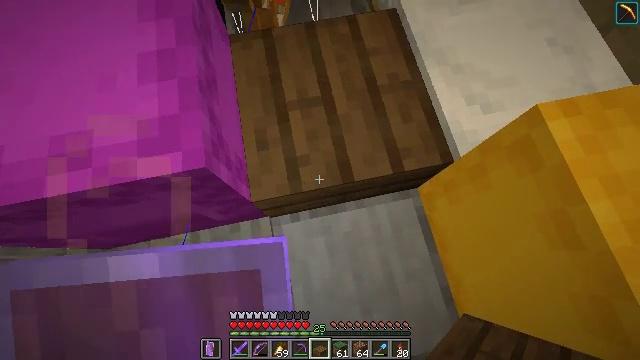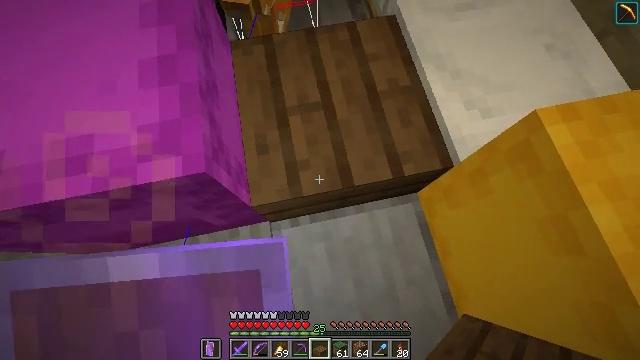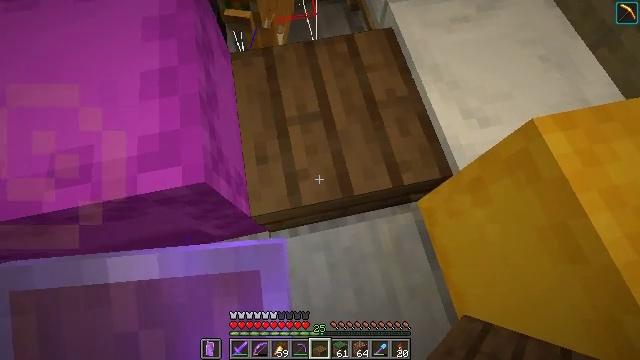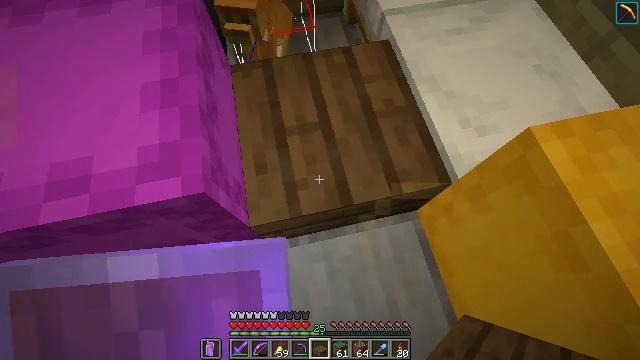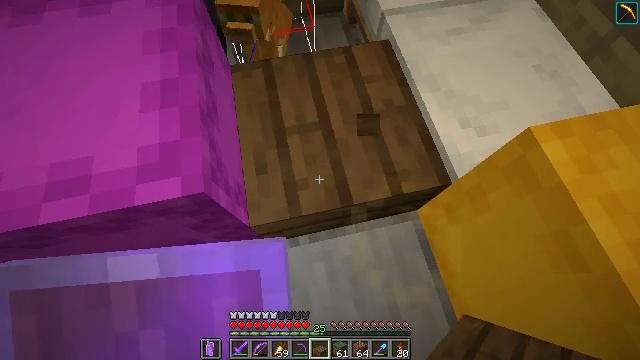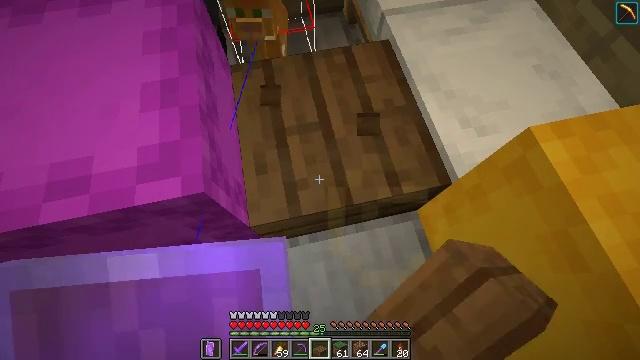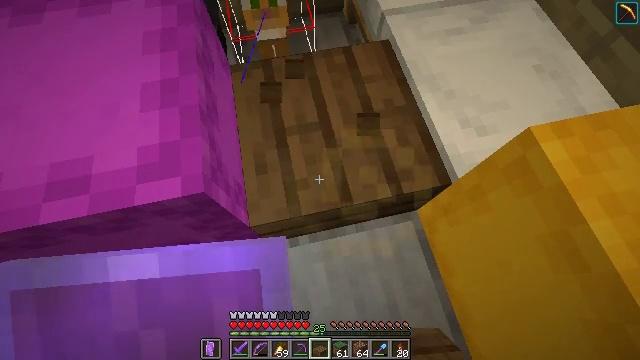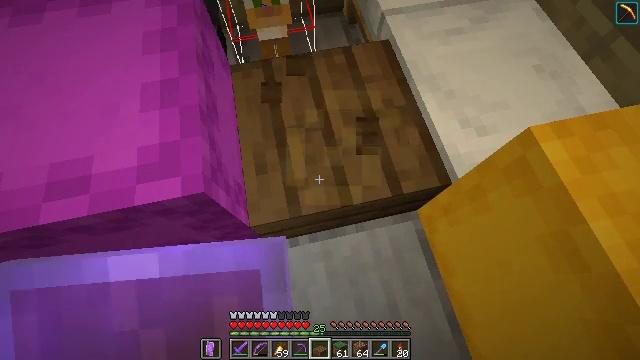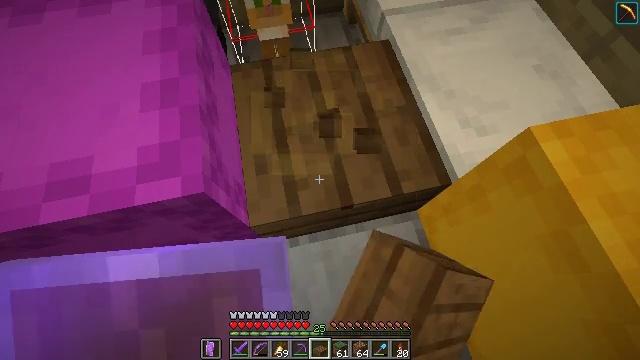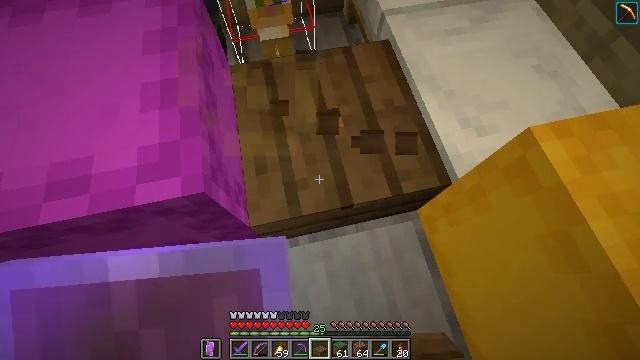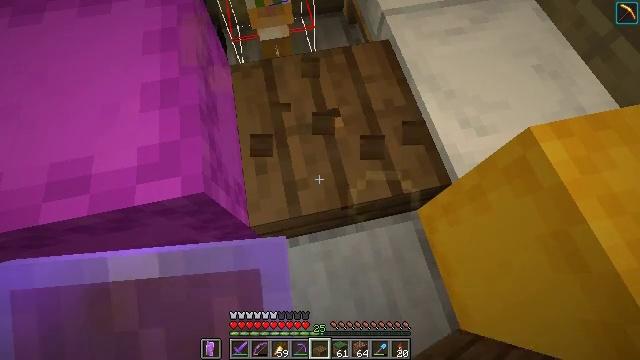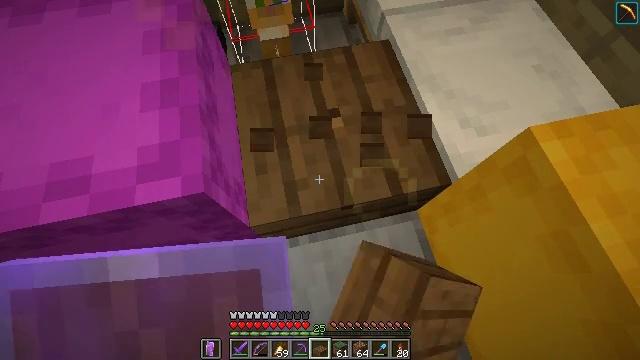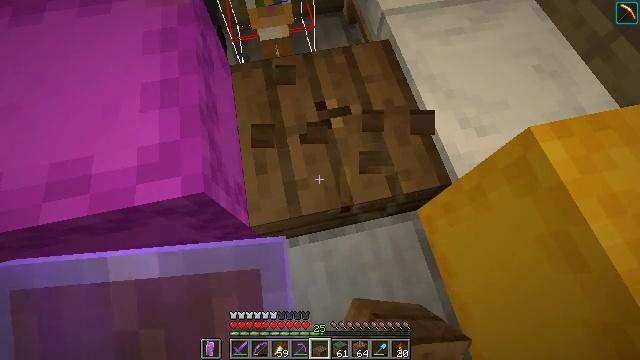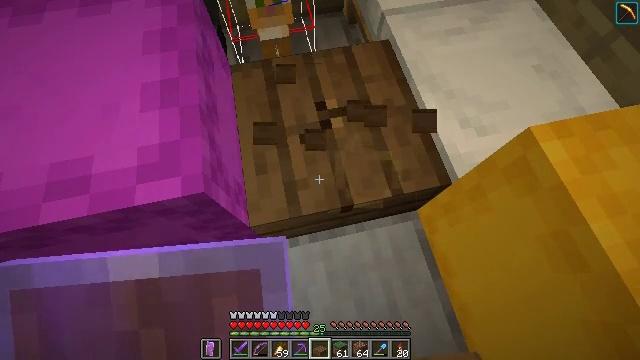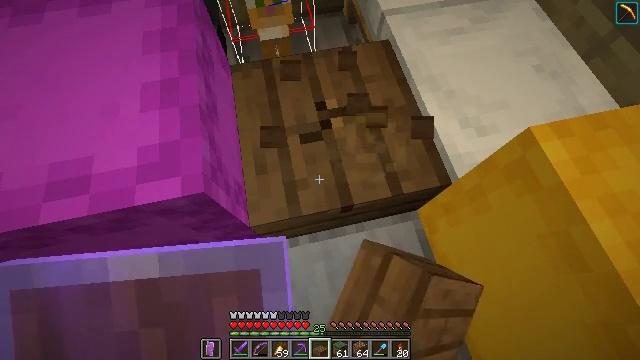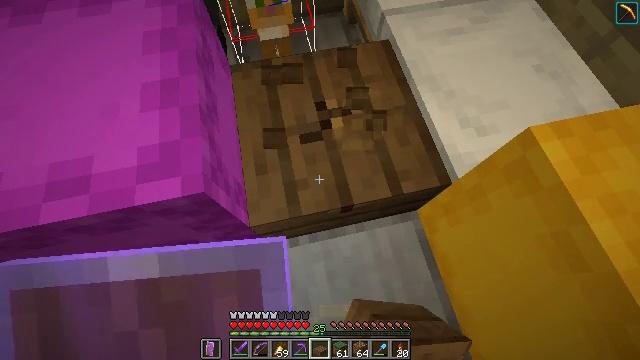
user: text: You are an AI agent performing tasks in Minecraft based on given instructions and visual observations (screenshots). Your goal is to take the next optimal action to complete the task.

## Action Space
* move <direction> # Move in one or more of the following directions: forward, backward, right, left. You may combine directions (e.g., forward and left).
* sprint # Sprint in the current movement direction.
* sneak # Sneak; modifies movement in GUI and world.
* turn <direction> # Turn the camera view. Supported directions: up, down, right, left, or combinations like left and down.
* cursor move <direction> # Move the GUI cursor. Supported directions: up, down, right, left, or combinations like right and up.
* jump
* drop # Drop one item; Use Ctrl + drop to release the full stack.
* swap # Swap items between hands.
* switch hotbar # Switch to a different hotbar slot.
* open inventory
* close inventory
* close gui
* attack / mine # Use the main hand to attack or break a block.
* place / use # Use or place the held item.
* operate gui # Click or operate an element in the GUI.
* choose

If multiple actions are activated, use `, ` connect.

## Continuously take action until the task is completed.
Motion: motion action
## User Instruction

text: Break the spruce slab from a structure.
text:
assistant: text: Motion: turn up
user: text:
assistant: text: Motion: turn up
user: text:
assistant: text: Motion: turn up
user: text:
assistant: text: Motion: attack / mine
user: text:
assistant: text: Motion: attack / mine
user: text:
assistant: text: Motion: attack / mine
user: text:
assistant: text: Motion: attack / mine
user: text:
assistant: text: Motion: attack / mine
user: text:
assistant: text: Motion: attack / mine
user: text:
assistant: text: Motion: attack / mine
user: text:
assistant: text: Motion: attack / mine
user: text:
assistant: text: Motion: attack / mine
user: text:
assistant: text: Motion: attack / mine
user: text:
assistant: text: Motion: attack / mine
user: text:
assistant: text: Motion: attack / mine
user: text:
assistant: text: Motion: attack / mine
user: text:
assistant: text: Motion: attack / mine
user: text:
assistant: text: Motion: attack / mine
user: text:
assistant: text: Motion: attack / mine
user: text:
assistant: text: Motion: attack / mine
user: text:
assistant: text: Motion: attack / mine
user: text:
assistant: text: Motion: attack / mine
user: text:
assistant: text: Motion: attack / mine
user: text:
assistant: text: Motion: attack / mine
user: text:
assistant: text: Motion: attack / mine
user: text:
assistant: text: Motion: attack / mine
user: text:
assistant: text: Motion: attack / mine
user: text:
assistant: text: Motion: attack / mine
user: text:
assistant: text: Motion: attack / mine
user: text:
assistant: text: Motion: attack / mine